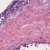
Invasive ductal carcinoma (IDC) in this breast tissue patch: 0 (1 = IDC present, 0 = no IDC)